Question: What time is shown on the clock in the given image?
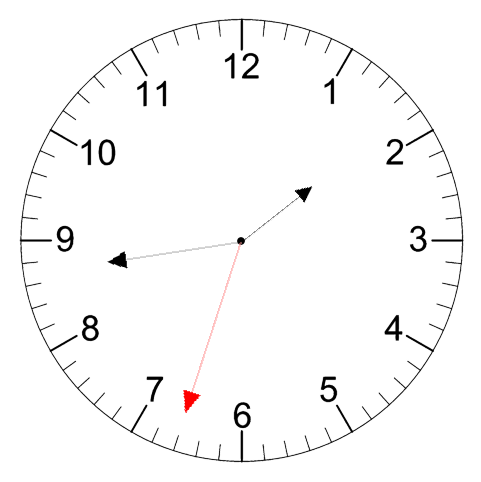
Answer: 01:43:33